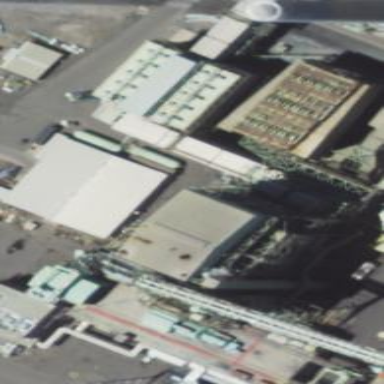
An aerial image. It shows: Industrial building.